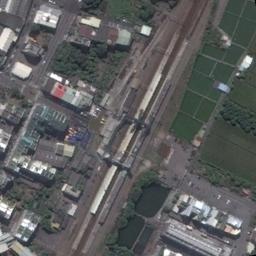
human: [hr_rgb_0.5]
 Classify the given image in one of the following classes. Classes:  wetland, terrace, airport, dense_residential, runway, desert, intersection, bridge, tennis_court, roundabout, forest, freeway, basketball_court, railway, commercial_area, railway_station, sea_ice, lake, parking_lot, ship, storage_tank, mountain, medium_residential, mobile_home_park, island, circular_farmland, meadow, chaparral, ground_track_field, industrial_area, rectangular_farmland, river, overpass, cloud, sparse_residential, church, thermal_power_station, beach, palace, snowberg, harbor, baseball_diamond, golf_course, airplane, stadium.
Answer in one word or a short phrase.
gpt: railway_station